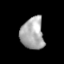
Tissue: lung
Cell type: T cells
Senescence score: 0.2059
Nuclear area (px): 731
Mean DAPI intensity: 167.948